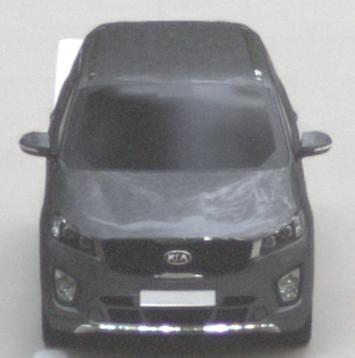
Make: KIA
Model: Sorento 2.2 CRDi
Detailed model: Sorento (UM)
Model produced from: 2015/03
Model produced until: 2017/10
Doors: 5
Color: gray
Road condition: dry road
Daytime: sunrise or sunset
Contrast: medium contrast